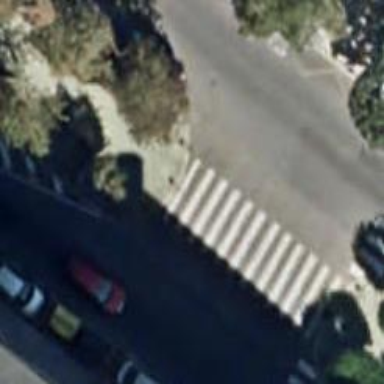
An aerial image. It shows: Uncontrolled road crossing.